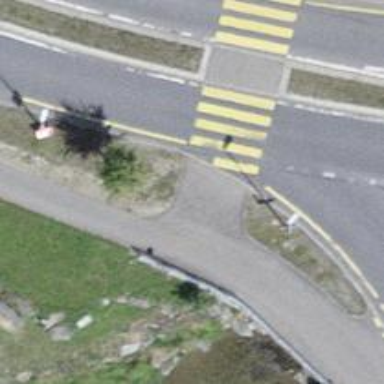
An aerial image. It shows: Asphalt cycleway.